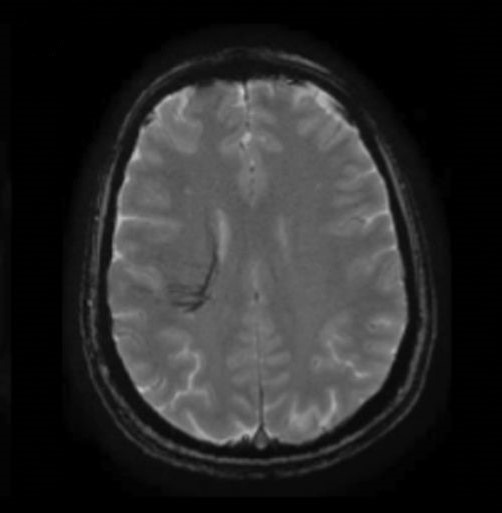
Label: notumor